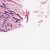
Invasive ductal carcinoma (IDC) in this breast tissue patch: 1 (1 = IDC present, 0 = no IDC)